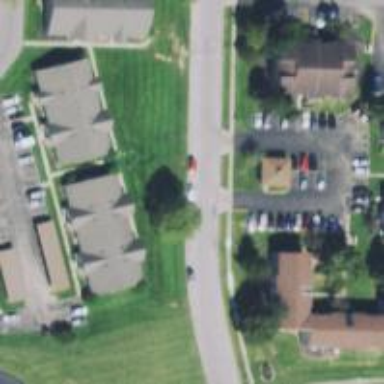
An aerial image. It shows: Residential road.